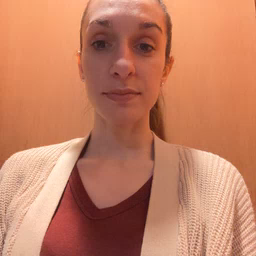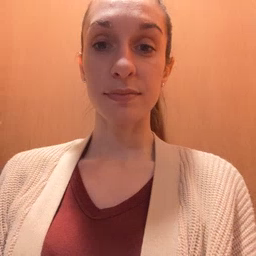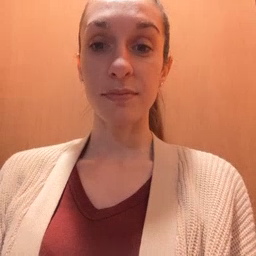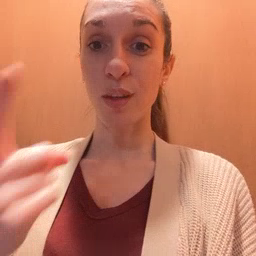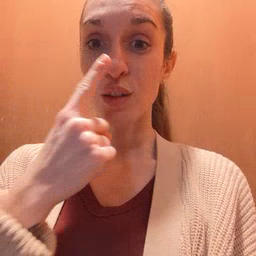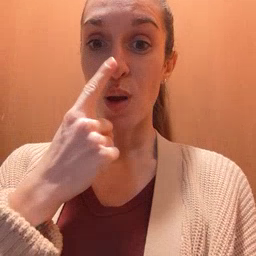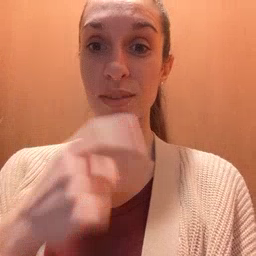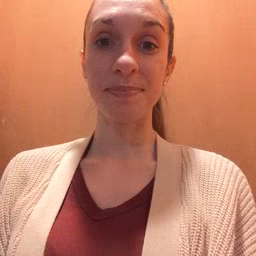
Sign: nose